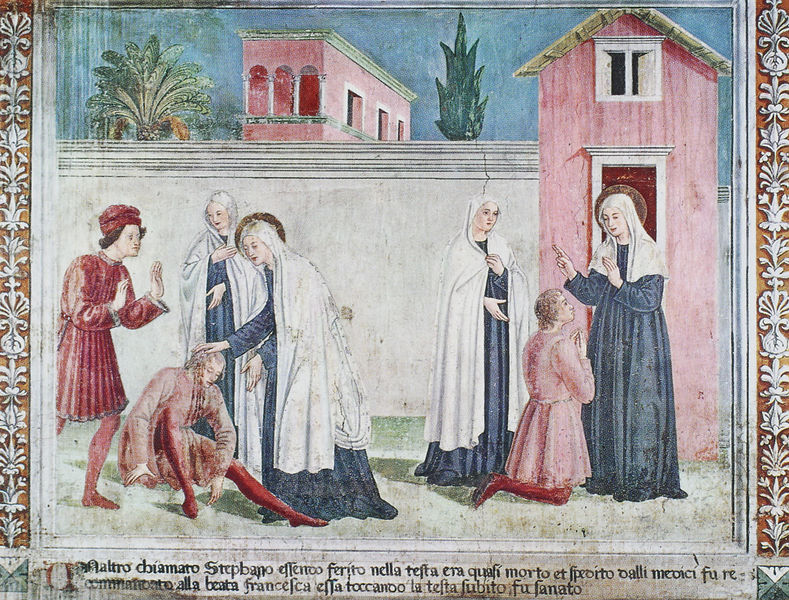
Titel: Rom, Monastero di Tor de’ Specchi, Fresken
Künstler: Benozzo Gozzoli
Standort: Rom, Via del Teatro di Marcello, Monastero di Tor de’ Specchi  (EU - I - Latium)
Schlagwörter: baum, blau, himmel, mann, umhang, weiß, bäume, frauen, grün, fenster, frau, kleid, männer, säulen, tür, dach, gebäude, haus, rot, schleier, wand, architektur, rahmen, bild, hände, häuser, gewand, pflanzen, gotik, renaissance, rosa, turm, schrift, rahmung, italien, mauer, hof, wandmalerei, palme, bögen, strümpfe, blut, text, knien, nonne, jüngling, heiligenschein, putz, kniend, mittelalter, romanik, segnen, segnung, bettler, palmen, umhänge, heilige, fresko, anbeten, heilig, maria, heilung, erbarmen, groteske, latein, dack, barmherzigkeit, nonnen, verletzter, stephanus, simultandarstellung, pflanzenornament, höuser, fesko, graffito, heiligenschein#, vermittlerin, palmenb, pflanzzen, vermitteln, ornamenbt